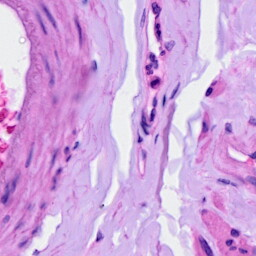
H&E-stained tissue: Ovarian